Question: I have a trouble as description below:
'''
One or more validation errors were detected during model generation:
System.Data.Edm.EdmAssociationType: : Multiplicity conflicts with the referential constraint in Role 'CorpQuestionA_CorpQAnswer_Source' in relationship 'CorpQuestionA_CorpQAnswer'. Because all of the properties in the Dependent Role are non-nullable, multiplicity of the Principal Role must be '1'.
'''
My database as screen-shot pic:

and the entity define:
'''
public class CorpQuestionA
{
[Key]
public Guid cqua_QuestionId { get; set; }
public Guid cqua_CorpId { get; set; }
[MaxLength]
public string cqua_Question { get; set; }
public DateTime cqua_Date { get; set; }
public Boolean cqua_IsAnswer { get; set; }
[ForeignKey("cqua_CorpId")]
public virtual CorpRegInfo510112 CorpRegInfo510112 { get; set; }
public virtual CorpQAnswer CorpQAnswer { get; set; }
}
public class CorpQAnswer
{
[Key]
public Guid cqan_QuestionId { get; set; }
public string cqan_Answer { get; set; }
[ForeignKey("cqan_QuestionId")]
public virtual CorpQuestionA CorpQuestionA { get; set; }
}
'''
then is the ProjectDataEntities file:
'''
public class ProjectDataEntities : DbContext
{
public DbSet<CorpQuestionA> Tbl_CorpQuestionAs { get; set; }
public DbSet<CorpQAnswer> Tbl_CorpQAnswers { get; set; }
protected override void OnModelCreating(DbModelBuilder modelBuilder)
{
base.OnModelCreating(modelBuilder);
modelBuilder.Conventions.Remove<IncludeMetadataConvention>();
modelBuilder.Entity<CorpQuestionA>().ToTable("tbl_CorpQuestionA");
modelBuilder.Entity<CorpQAnswer>().ToTable("tbl_CorpQAnswer");
//Todo: Add custom mapping rules here...
modelBuilder.Entity<CorpQuestionA>().HasOptional(p => p.CorpQAnswer).WithOptionalPrincipal(x => x.CorpQuestionA);//.Map(p => p.MapKey("cqua_QuestionId"));
}
}
'''
when I do update operate, it throws a exception as description before
'''
public bool AnswerCorpQuestion(AnswerCorpQuestionModel acqModel)
{
var prjPO = new ProjectDataEntities();
//update table CorpQuestionA
CorpQuestionA cqaModel0 = prjPO.Tbl_CorpQuestionAs.Find(acqModel.cqua_QuestionId);
cqaModel0.cqua_IsAnswer = acqModel.cqua_IsAnswer;
//insert table CorpQAnswer
CorpQAnswer cqaModel1 = new CorpQAnswer
{
cqan_QuestionId = acqModel.cqua_QuestionId,
cqan_Answer=acqModel.cqan_Answer
};
prjPO.Tbl_CorpQAnswers.Add(cqaModel1);
try
{
prjPO.SaveChanges();
return true;
}
catch(DbEntityValidationException dbEx)
{
throw dbEx;
}
}
'''
Waiting for help, thx
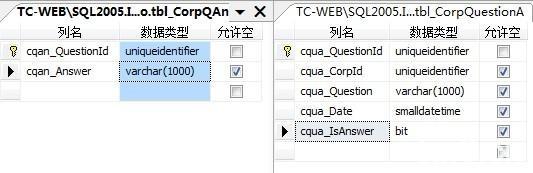
Answer: Change the shared primary key as follows.
'''
protected override void OnModelCreating(DbModelBuilder modelBuilder)
{
base.OnModelCreating(modelBuilder);
modelBuilder.Conventions.Remove<IncludeMetadataConvention>();
modelBuilder.Entity<CorpQuestionA>().ToTable("tbl_CorpQuestionA");
modelBuilder.Entity<CorpQAnswer>().ToTable("tbl_CorpQAnswer");
modelBuilder.Entity<CorpQuestionA>().HasOptional(p => p.CorpQAnswer)
.WithRequired(x => x.CorpQuestionA);
}
'''